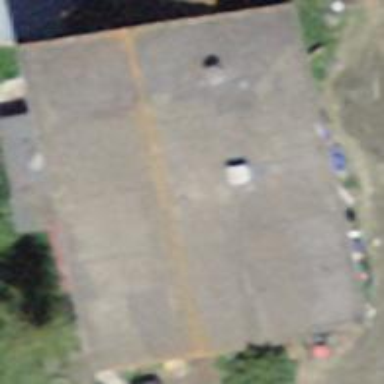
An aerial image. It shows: Farm building.